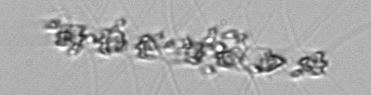
Label: Chaetoceros_didymus_TAG_external_flagellate